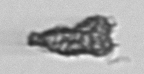
Label: Syracosphaera_pulchra